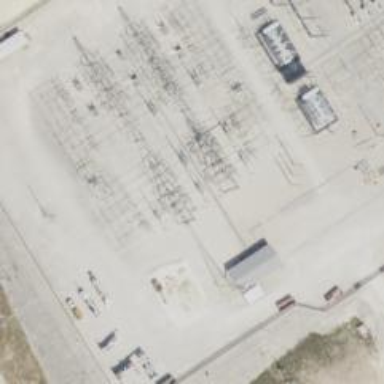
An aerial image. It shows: Switch used for power control.